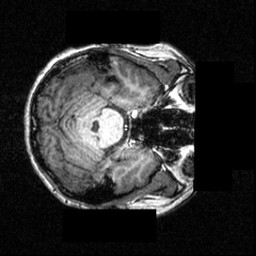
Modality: T1w
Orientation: axial
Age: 20
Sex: female
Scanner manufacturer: siemens
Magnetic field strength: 3.951 T
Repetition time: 1.5 s
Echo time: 0.00335 s